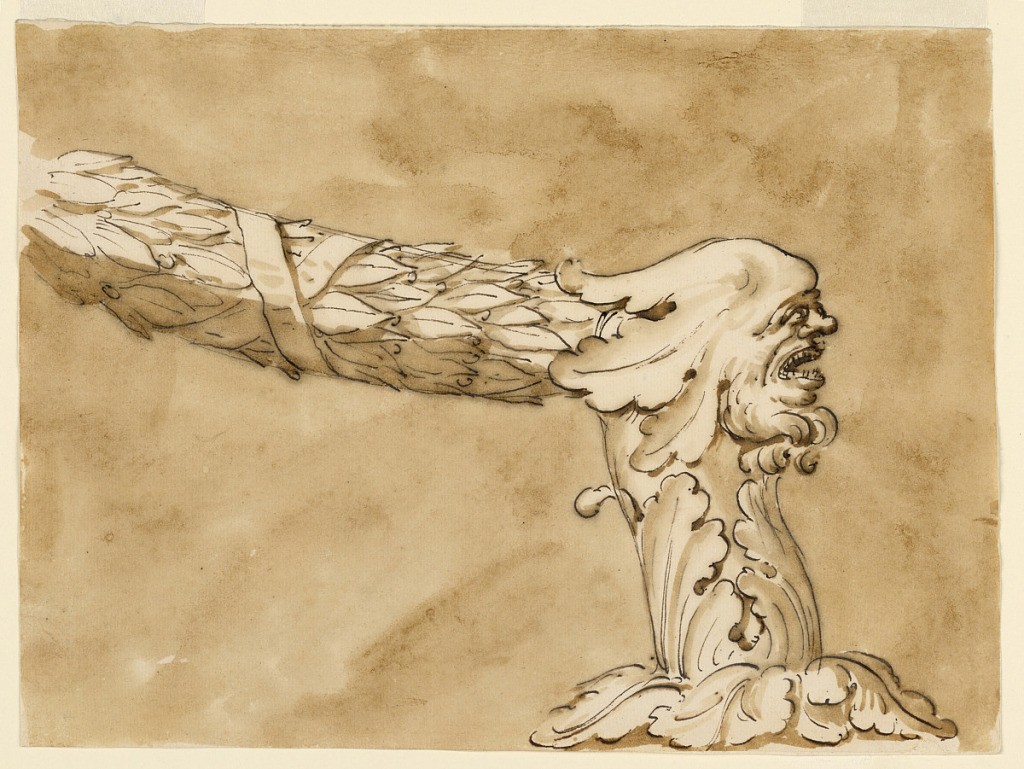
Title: Lower end of staircase railing
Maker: Giuseppe Barberi, Italian, 1746–1809
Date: ca. 1780
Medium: Pen and brown ink, brush and brown wash on off-white laid paper, lined
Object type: Drawing
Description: The calyx at left is not shown. A garland drags down as an acanthus calyx from which the neck of a mask emerges. Colored background.